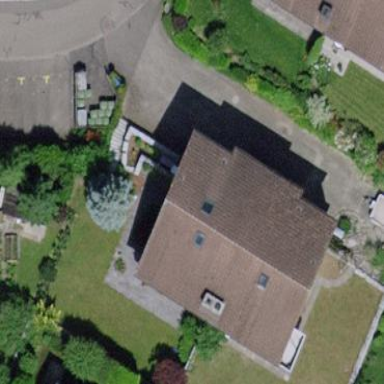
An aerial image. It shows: Semi-detached house.